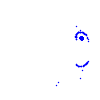
Particle: electron